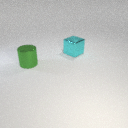
large green metal cylinder in front of large cyan metal cube